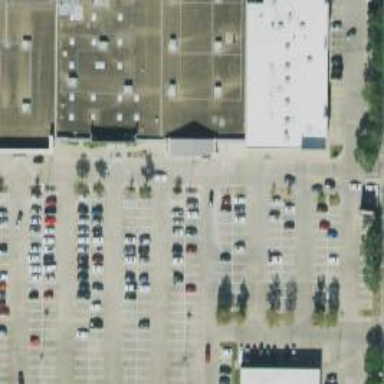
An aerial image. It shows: Parking space is available.